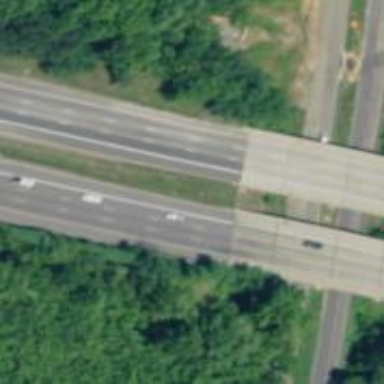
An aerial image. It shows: Bridge over motorway.